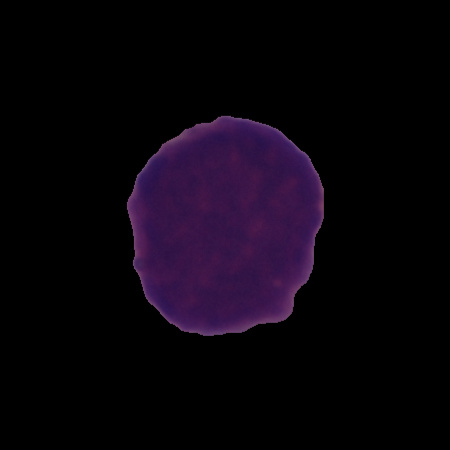
Label: healthy